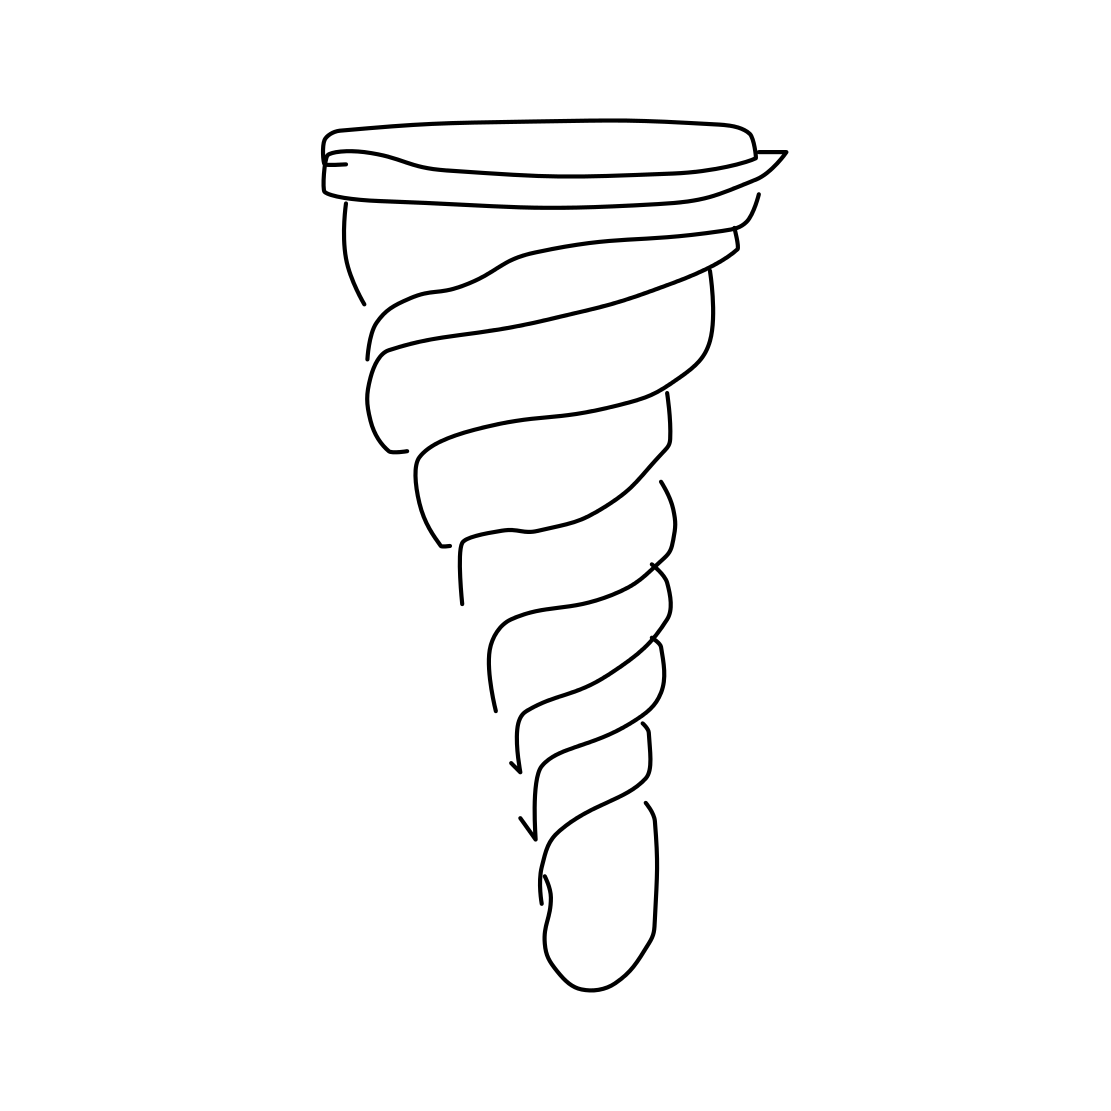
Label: ice-cream-cone